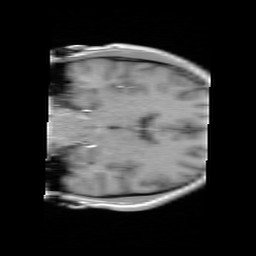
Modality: FLASH
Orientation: coronal
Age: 19
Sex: male
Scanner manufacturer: siemens
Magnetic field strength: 3 T
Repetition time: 0.245 s
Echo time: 0.0026 s